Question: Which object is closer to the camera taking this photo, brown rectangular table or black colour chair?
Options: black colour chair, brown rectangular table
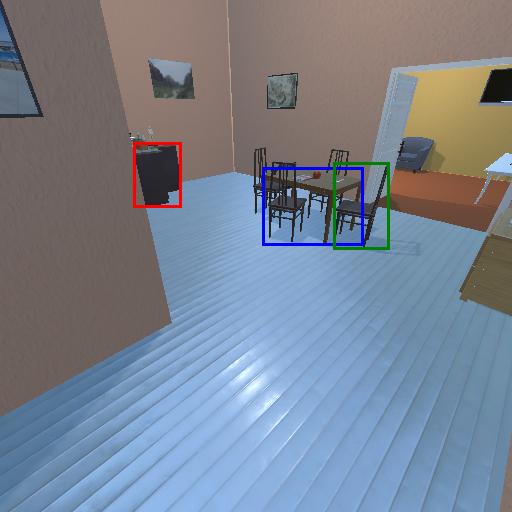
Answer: black colour chair